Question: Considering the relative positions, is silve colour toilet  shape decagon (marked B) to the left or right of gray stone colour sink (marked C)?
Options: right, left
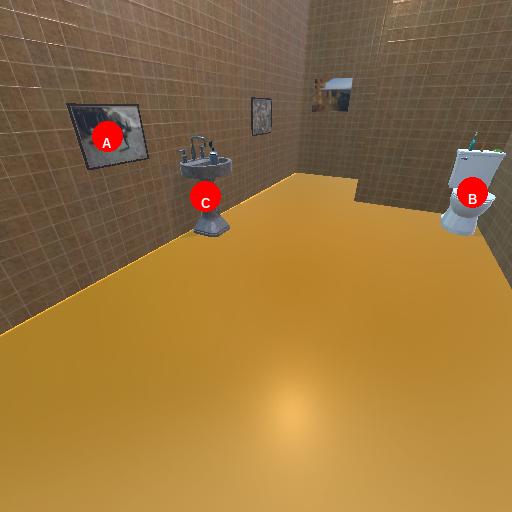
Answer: right